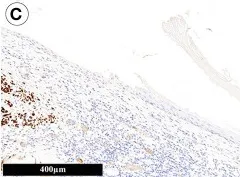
Immunohistochemical study of kidney cystic lesion. Or completely lacked the cells.
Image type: pathology (immunostaining)